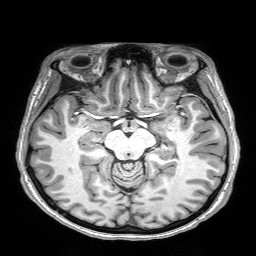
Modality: T1w
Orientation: coronal